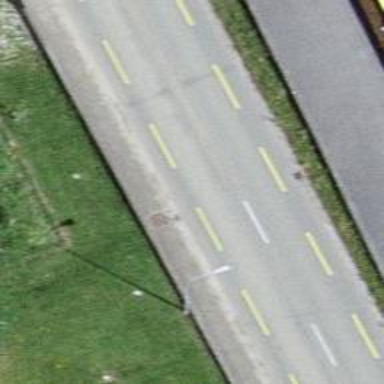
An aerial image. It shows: Tertiary road with lane designated for cyclists on both sides.